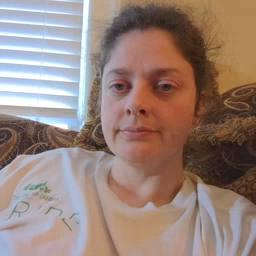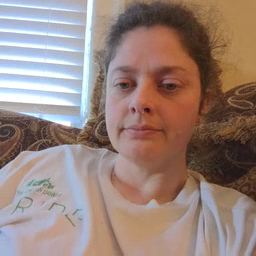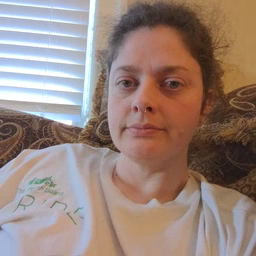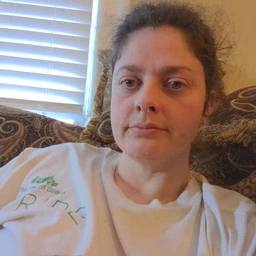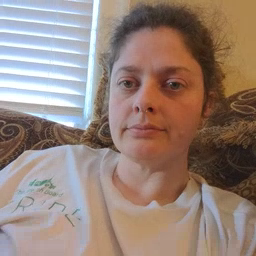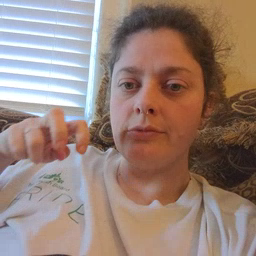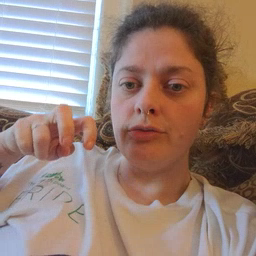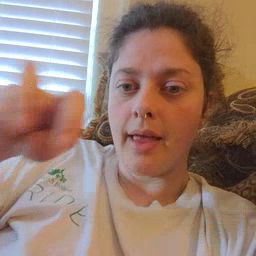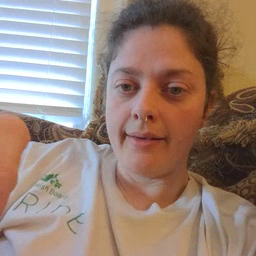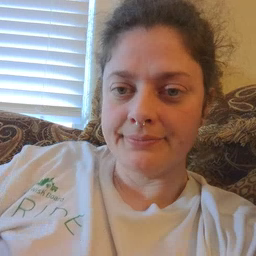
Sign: ride